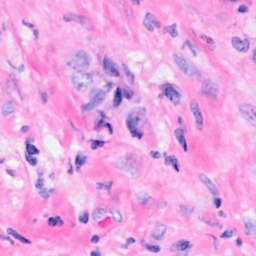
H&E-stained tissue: Breast